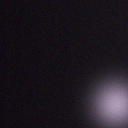
Screen state: off